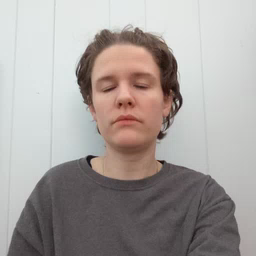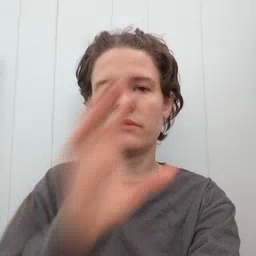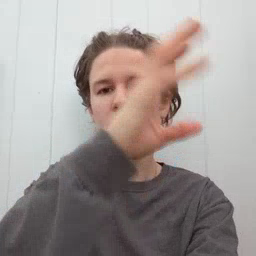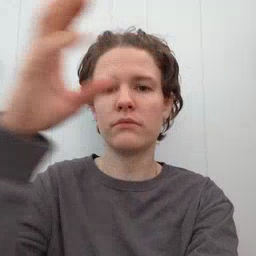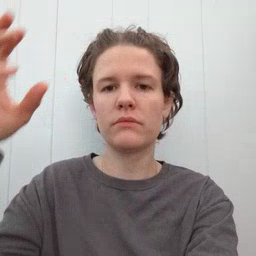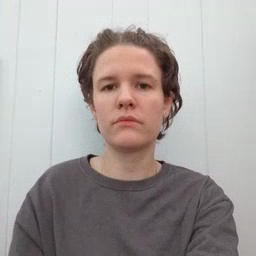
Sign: cloud